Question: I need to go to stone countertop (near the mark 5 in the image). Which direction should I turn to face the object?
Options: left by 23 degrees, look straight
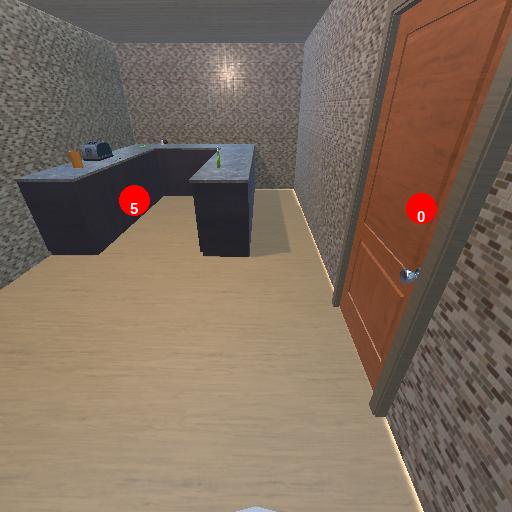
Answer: left by 23 degrees